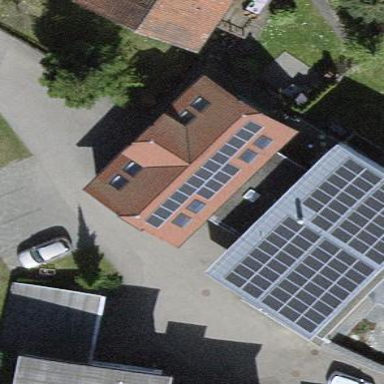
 consisting of solar photovoltaic panels."